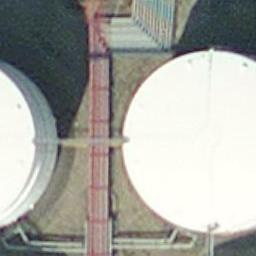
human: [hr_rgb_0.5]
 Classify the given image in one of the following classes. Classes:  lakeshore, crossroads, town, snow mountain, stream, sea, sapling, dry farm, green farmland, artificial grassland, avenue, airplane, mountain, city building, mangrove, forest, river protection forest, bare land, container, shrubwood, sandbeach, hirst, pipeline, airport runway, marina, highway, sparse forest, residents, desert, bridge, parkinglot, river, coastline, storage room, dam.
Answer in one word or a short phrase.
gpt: storage room